Field crop: maize
Growth stage: 2
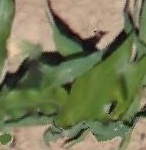
Species: maize